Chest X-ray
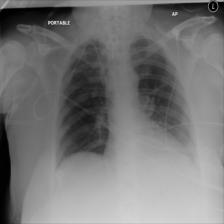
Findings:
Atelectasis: negative
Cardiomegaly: negative
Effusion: negative
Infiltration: negative
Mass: negative
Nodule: negative
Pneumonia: negative
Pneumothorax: negative
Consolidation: negative
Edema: negative
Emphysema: negative
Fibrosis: negative
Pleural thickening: negative
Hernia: negative